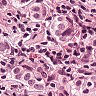
Metastatic tissue present: yes